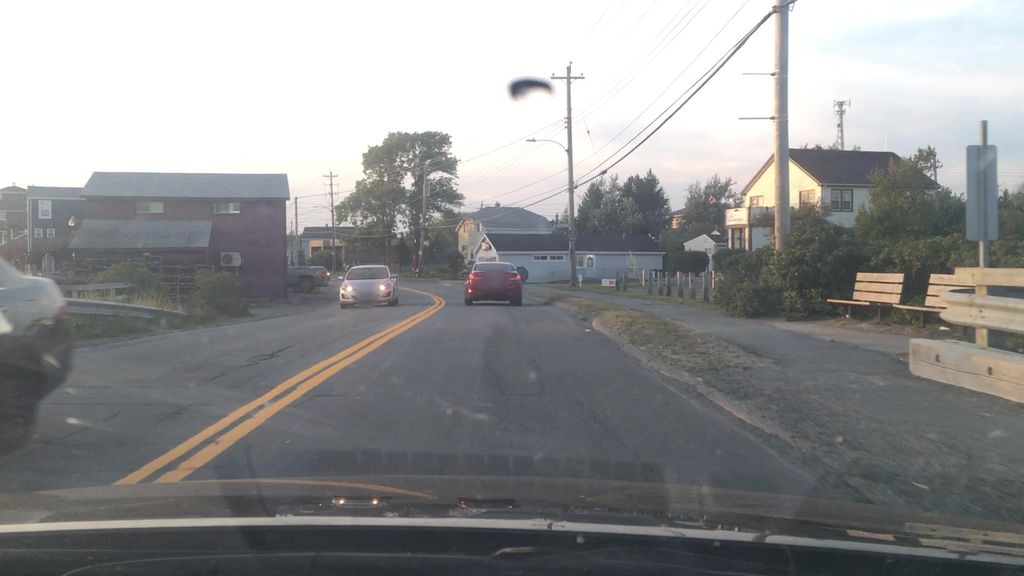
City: halifax